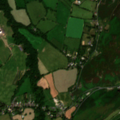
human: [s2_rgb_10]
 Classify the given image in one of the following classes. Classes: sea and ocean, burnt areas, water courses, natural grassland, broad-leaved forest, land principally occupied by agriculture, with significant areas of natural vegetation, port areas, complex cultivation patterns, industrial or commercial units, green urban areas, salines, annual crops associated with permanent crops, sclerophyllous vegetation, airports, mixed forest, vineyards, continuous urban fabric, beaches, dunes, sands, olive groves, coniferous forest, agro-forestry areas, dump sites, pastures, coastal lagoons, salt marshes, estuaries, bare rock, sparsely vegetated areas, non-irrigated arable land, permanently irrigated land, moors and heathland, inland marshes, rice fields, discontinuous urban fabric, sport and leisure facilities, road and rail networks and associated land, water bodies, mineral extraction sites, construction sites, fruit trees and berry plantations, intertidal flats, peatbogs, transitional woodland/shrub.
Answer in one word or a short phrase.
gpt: pastures, land principally occupied by agriculture, with significant areas of natural vegetation, mixed forest, moors and heathland